Interaction volume radius: 10 \u00c5
Interaction volume height: 20 \u00c5
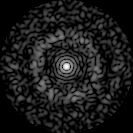
Disorder parameter: 0.8004